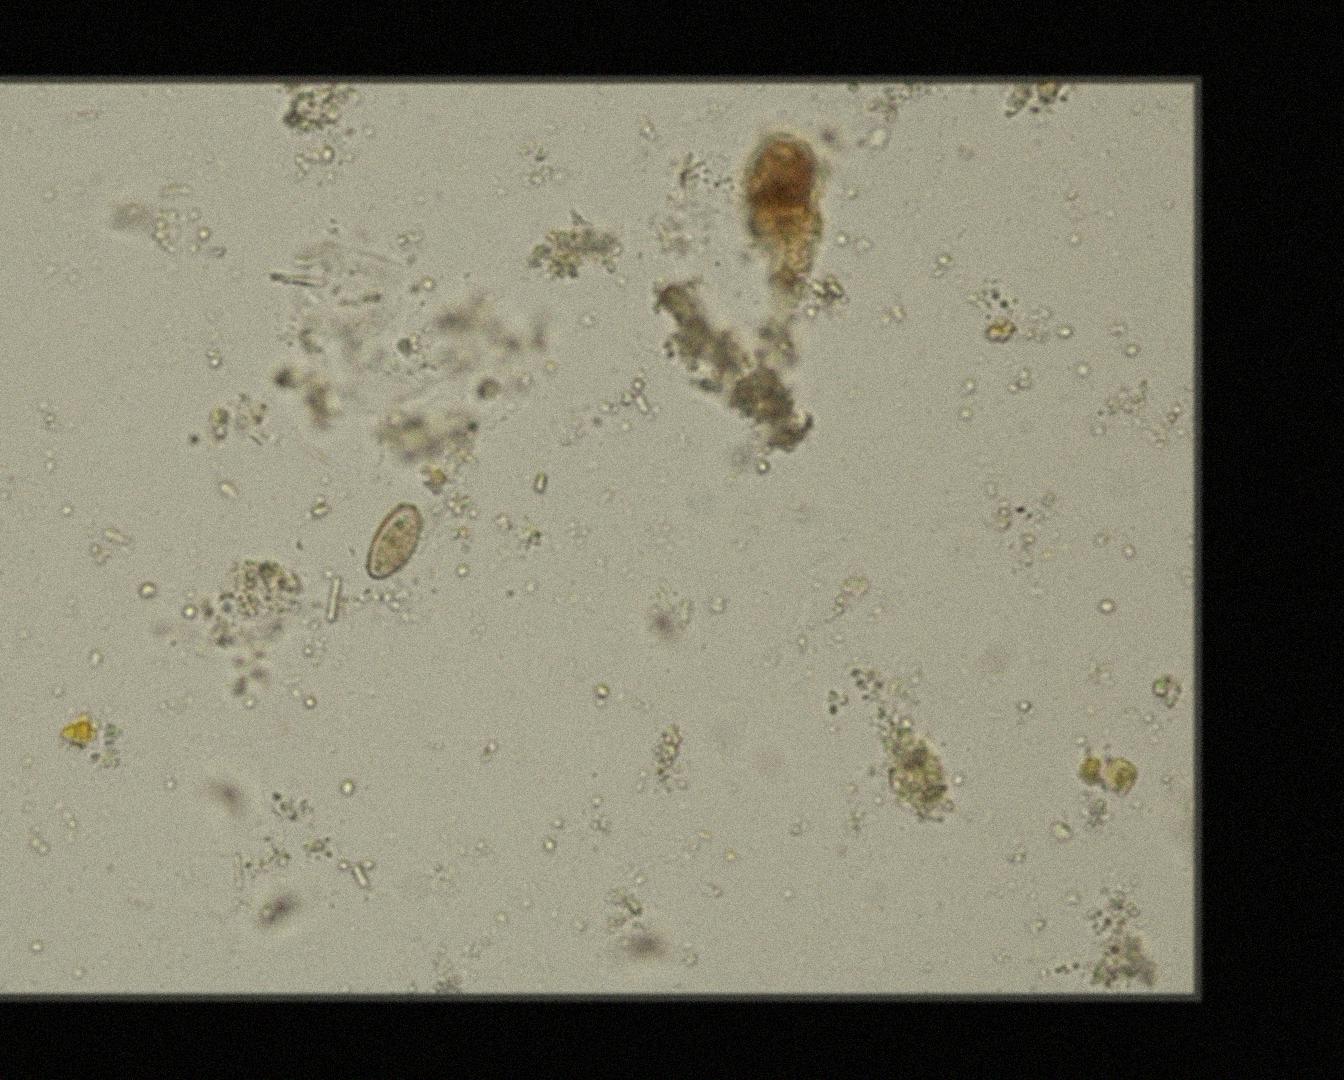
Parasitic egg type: Opisthorchis viverrine